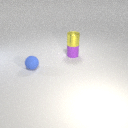
small yellow metal cylinder above small purple rubber cylinder